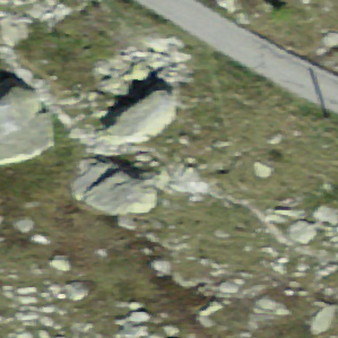
Label: bouldering_area